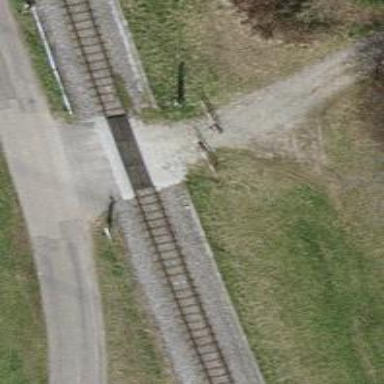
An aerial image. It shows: Railway level crossing.